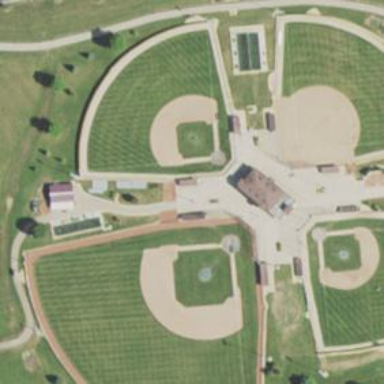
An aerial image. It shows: Baseball pitch for leisure and sports activities.